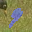
Label: 9